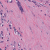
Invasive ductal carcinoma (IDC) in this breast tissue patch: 1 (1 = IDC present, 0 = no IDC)